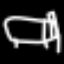
Label: bed